Interaction volume radius: 5 \u00c5
Interaction volume height: 25 \u00c5
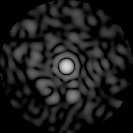
Disorder parameter: 0.8656